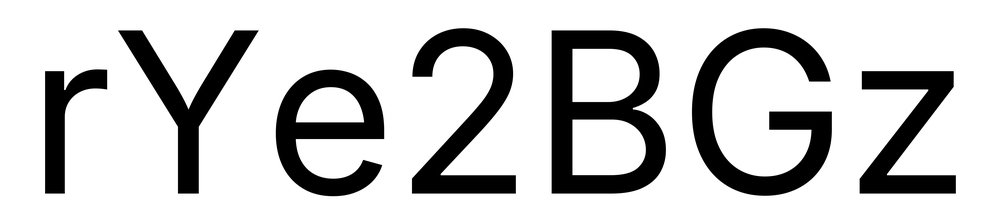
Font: Inter_Regular